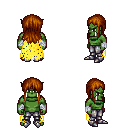
a pixel art fantasy rpg character, male body template, orc, green skin, yellow tattered cape, metal pants, brunette unkempt hairstyle, white cloth bandages, metal boots, four views (front, back, left, right), 2x2 character sprite sheet, small pixel art, hard edges, no anti-aliasing